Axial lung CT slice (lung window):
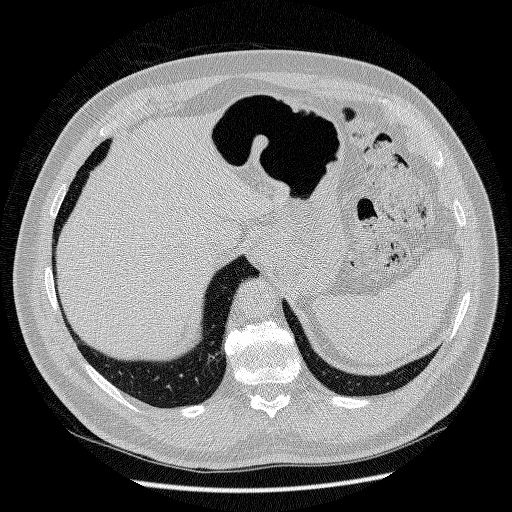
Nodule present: no